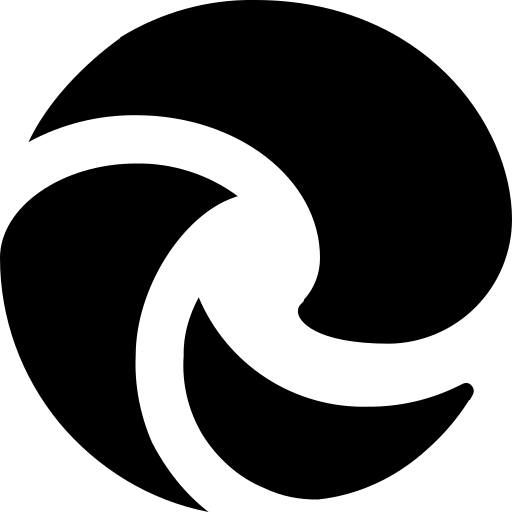
Tags: icon, FontAwesome, fa-icon, brand, edge